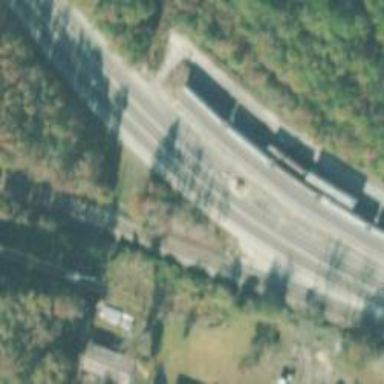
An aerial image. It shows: Railway spur for aggregate freight transportation.